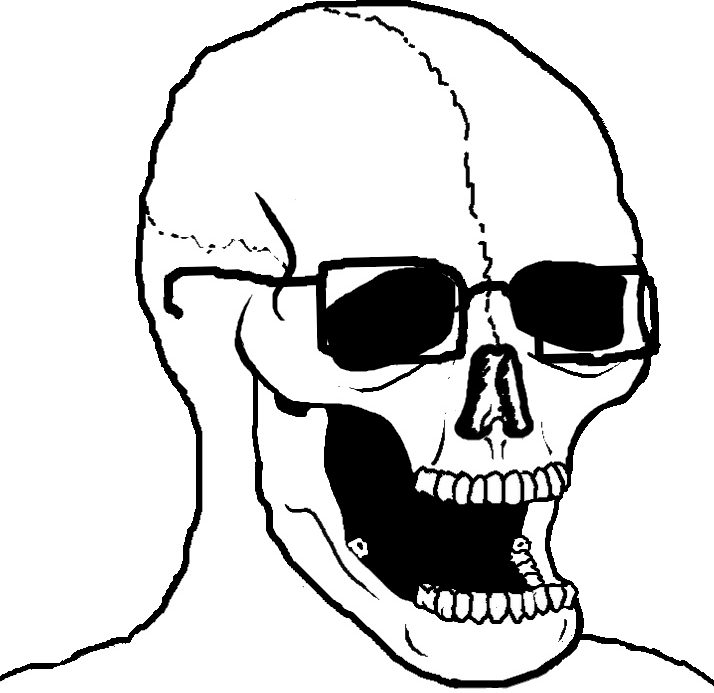
Label: 5_Soyjak